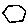
Label: hexagon